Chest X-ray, PA view. Patient: 62 years old, sex M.
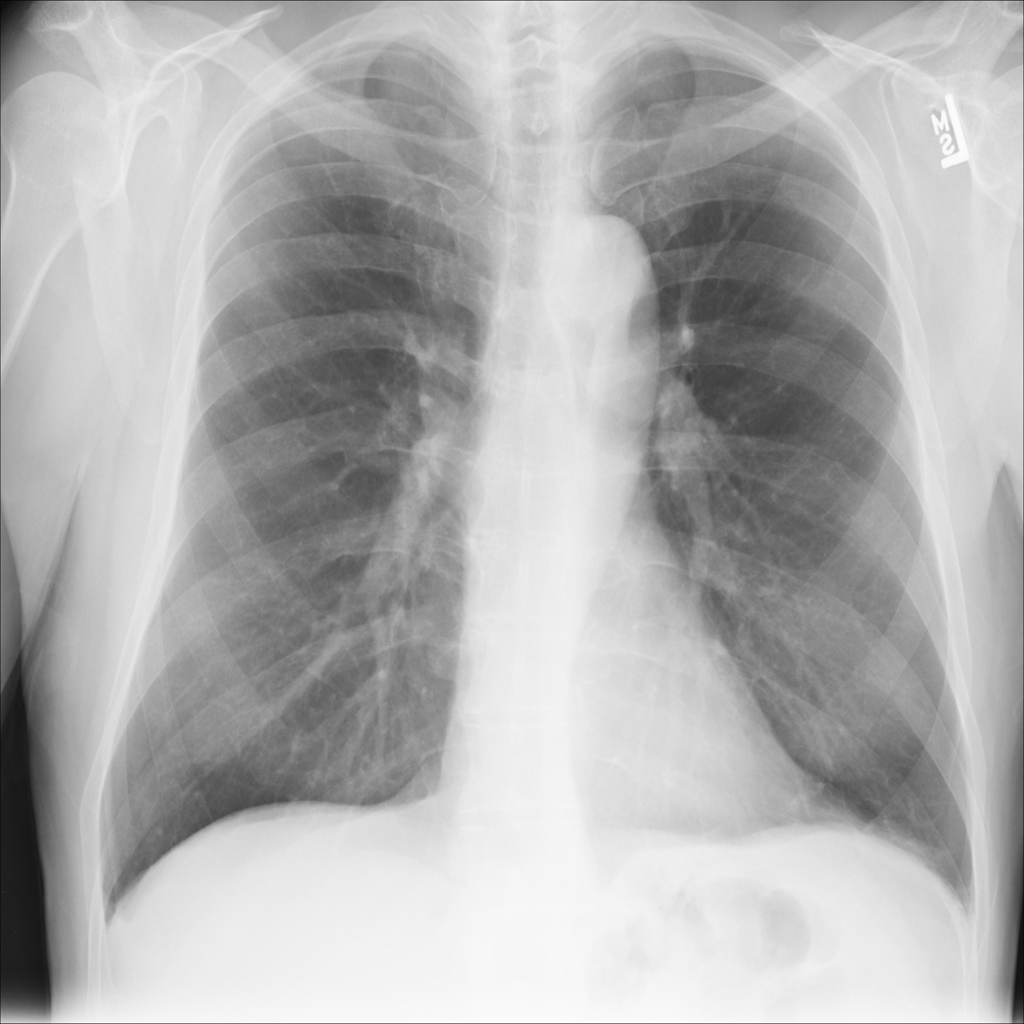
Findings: Atelectasis